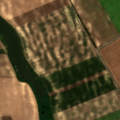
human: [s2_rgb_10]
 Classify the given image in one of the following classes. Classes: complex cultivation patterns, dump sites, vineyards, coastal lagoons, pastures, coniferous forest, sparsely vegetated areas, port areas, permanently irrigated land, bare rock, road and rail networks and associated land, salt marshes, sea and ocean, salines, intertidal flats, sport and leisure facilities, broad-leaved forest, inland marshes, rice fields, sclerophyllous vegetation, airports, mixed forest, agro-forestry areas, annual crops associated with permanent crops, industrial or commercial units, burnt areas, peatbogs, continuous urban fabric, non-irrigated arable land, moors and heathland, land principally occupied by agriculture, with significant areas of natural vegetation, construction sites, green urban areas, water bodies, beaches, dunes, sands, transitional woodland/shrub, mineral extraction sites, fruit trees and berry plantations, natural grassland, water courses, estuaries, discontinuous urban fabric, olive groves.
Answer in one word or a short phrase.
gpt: non-irrigated arable land, water bodies